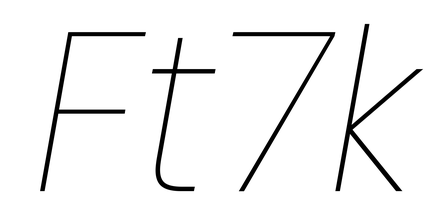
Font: Poppins-ThinItalic